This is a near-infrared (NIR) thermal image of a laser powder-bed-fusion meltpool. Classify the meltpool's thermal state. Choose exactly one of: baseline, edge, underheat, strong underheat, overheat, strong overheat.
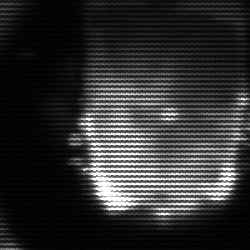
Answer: baseline